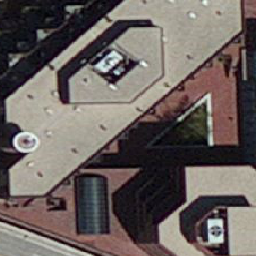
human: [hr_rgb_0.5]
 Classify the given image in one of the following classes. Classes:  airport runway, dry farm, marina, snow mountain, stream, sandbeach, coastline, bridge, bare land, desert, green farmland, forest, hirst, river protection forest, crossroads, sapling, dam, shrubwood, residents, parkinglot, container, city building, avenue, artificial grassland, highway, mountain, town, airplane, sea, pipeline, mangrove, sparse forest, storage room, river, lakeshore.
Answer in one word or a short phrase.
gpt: city building